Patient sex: M
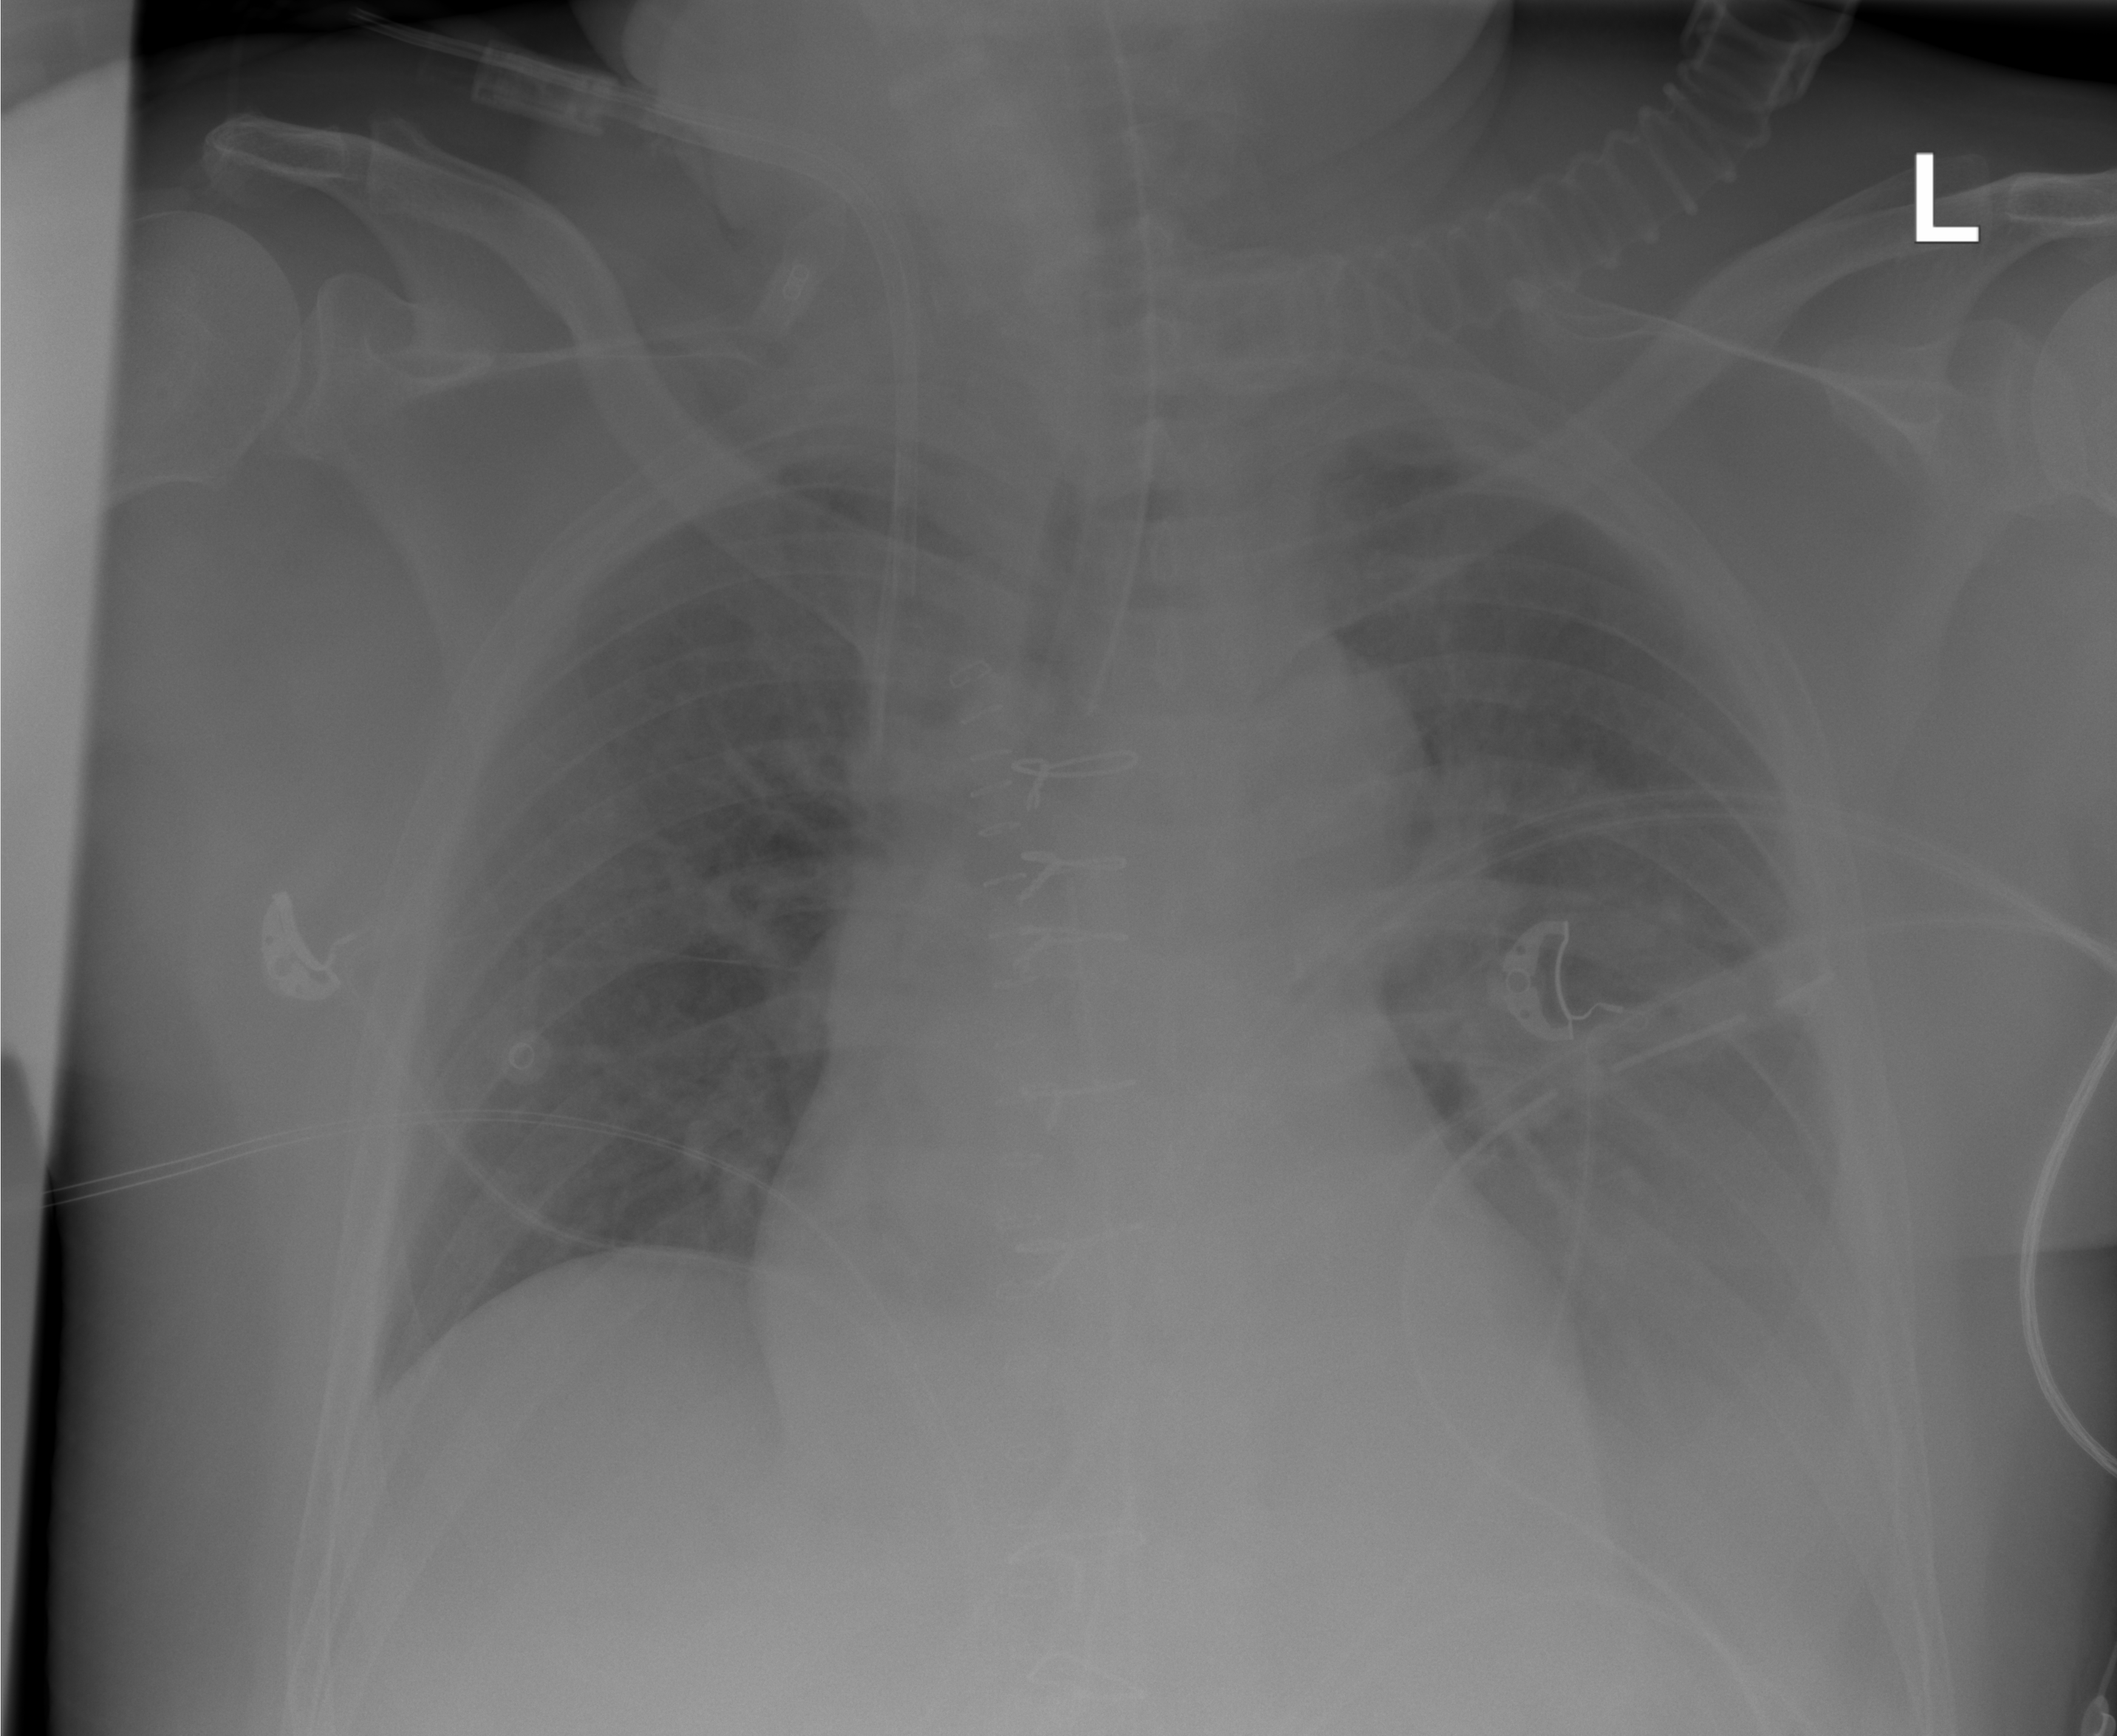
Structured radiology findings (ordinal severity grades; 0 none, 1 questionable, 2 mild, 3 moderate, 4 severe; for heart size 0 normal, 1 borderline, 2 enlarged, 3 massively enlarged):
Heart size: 0
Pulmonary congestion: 0
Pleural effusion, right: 0
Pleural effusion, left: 2
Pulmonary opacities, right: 0
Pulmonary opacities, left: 0
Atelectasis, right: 0
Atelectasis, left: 0